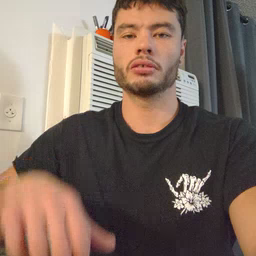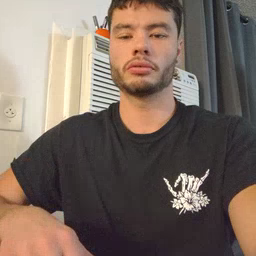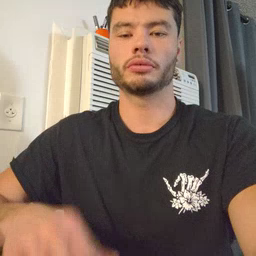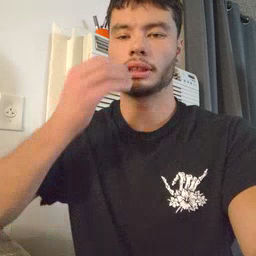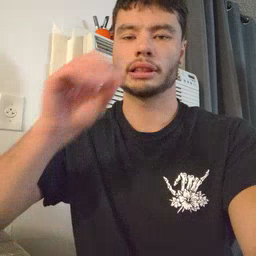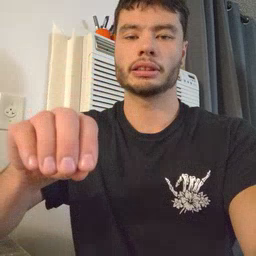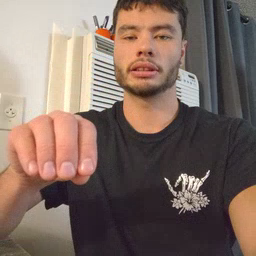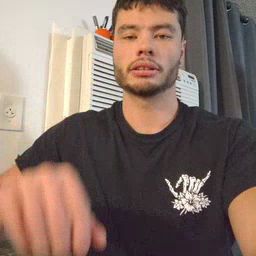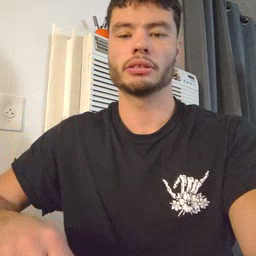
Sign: kiss